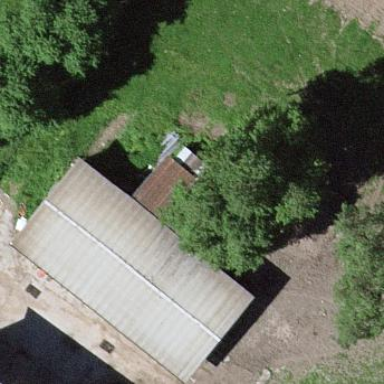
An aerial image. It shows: View of roof of building.